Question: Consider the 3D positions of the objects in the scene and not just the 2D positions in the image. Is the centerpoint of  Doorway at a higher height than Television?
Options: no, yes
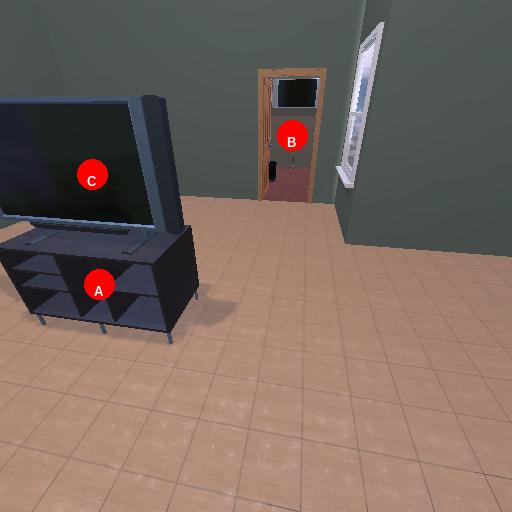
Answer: no